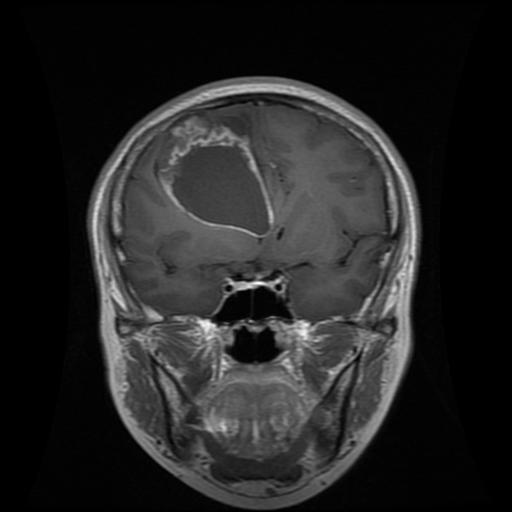
Label: glioma